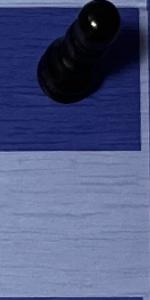
Label: Empty